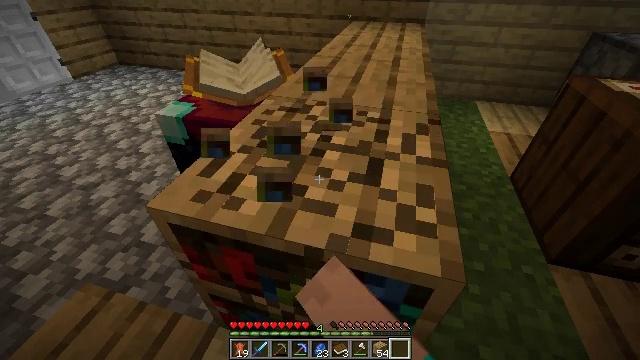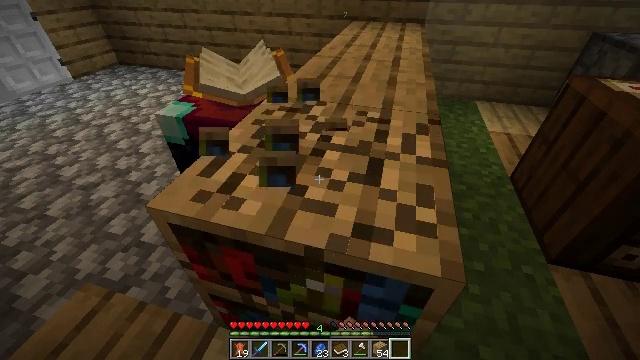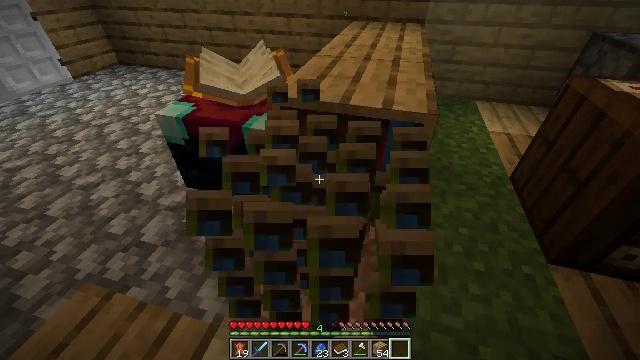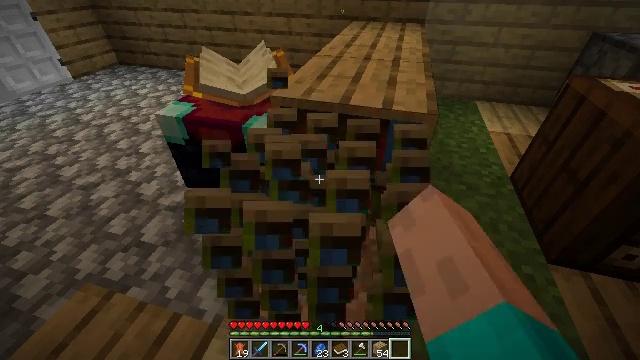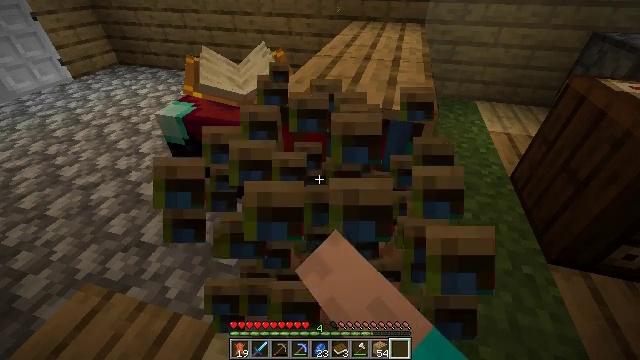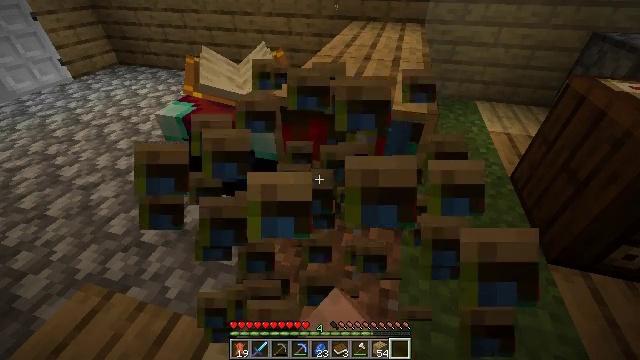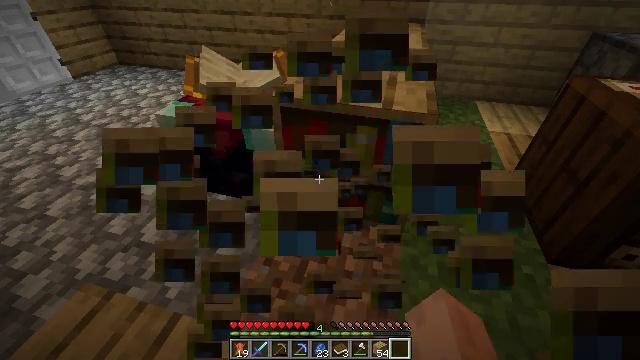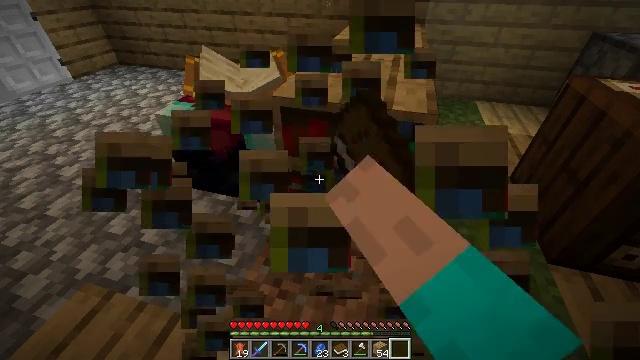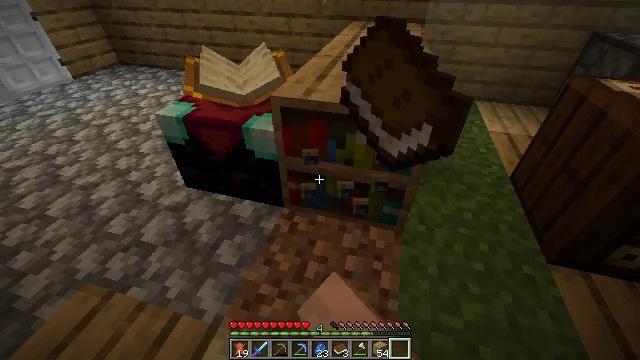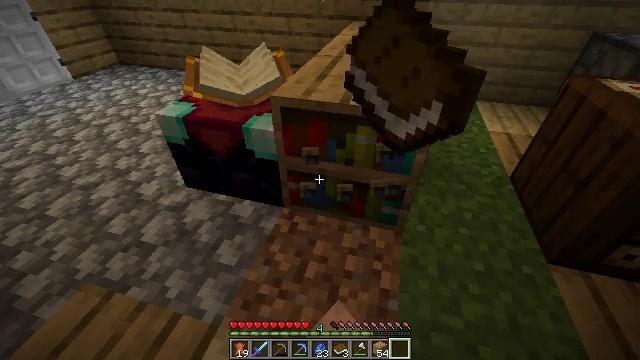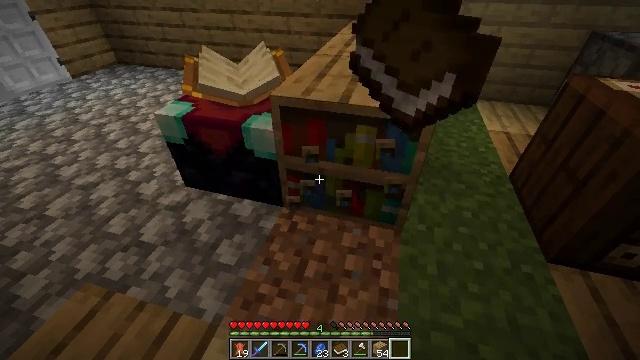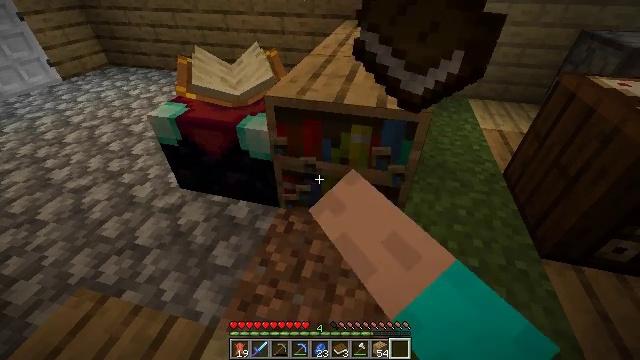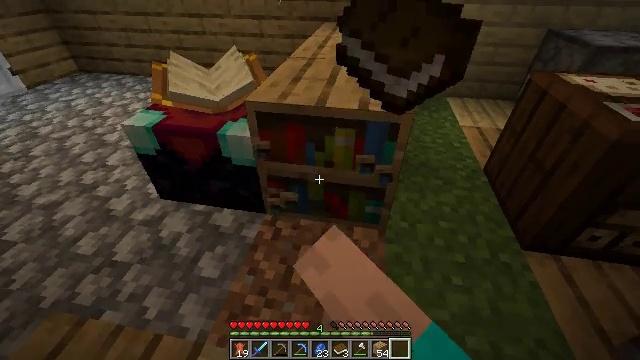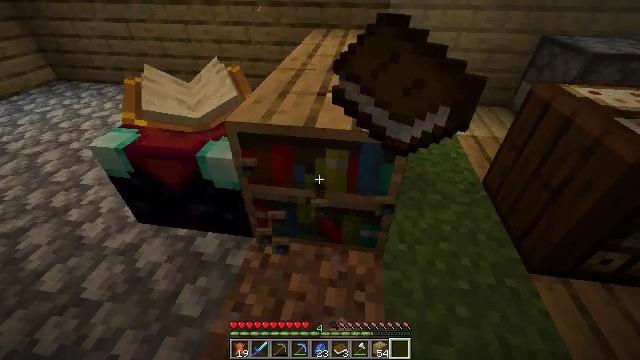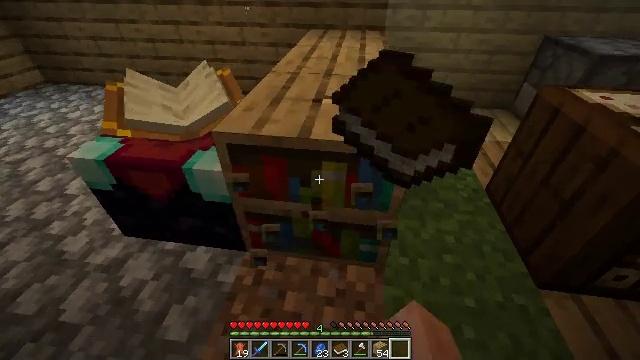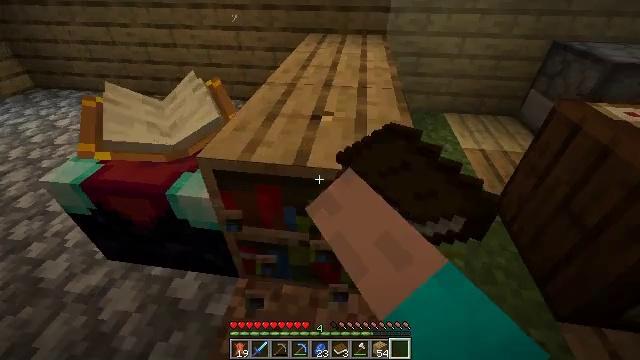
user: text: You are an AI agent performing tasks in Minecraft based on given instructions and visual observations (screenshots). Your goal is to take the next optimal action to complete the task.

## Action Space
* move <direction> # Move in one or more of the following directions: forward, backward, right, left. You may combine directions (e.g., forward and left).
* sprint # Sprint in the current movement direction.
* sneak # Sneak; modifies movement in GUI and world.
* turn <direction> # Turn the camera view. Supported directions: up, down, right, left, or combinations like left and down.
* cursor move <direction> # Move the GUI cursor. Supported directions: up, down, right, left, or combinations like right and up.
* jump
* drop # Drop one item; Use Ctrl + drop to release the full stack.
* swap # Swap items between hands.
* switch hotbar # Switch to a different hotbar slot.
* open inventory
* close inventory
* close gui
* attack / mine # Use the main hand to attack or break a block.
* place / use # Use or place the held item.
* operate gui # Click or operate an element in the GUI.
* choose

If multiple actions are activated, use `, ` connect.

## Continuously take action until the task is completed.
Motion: motion action
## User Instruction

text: Break the bookshelf for books.
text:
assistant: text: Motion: attack / mine
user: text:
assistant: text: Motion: attack / mine
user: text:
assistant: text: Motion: attack / mine
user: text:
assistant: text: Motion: attack / mine
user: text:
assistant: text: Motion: attack / mine
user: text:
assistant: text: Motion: attack / mine
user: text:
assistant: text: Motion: attack / mine
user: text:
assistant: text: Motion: attack / mine
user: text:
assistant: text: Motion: attack / mine
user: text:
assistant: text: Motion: attack / mine
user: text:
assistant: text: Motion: turn right, attack / mine
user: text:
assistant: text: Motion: move forward, turn right, attack / mine
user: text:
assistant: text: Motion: move forward, turn right, attack / mine
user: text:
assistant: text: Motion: move forward, attack / mine
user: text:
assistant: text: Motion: move forward, attack / mine
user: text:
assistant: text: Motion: move forward, attack / mine
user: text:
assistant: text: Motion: move forward, attack / mine
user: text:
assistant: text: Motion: move forward, attack / mine
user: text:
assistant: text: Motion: attack / mine
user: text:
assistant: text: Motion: attack / mine
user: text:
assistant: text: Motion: attack / mine
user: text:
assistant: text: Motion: attack / mine
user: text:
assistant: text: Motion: attack / mine
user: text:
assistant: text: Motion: attack / mine
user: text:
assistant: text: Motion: attack / mine
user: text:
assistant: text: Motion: attack / mine
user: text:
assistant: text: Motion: attack / mine
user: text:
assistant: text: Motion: attack / mine
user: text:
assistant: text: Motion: attack / mine
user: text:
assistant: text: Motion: attack / mine